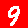
Digit: 9